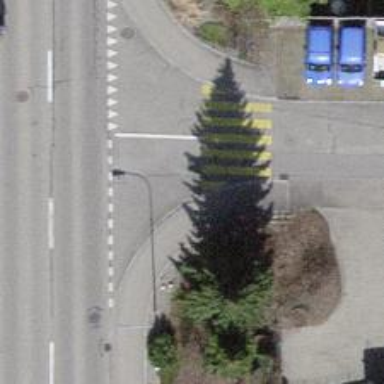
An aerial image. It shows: Uncontrolled zebra crossing with zebra markings.